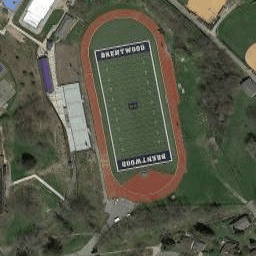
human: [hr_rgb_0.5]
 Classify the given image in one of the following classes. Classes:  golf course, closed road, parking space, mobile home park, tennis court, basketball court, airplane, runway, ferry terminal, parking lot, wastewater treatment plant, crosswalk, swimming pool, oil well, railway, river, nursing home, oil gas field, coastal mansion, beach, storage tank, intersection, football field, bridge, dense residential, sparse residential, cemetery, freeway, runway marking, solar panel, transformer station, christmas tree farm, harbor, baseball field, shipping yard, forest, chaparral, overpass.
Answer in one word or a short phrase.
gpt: football field